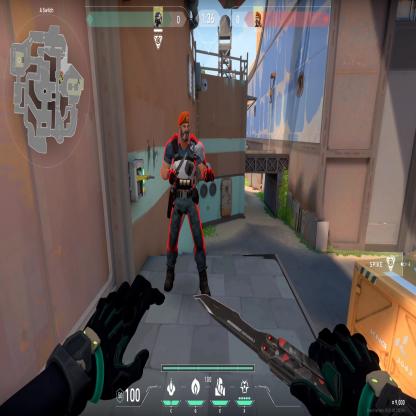
Label: enemy